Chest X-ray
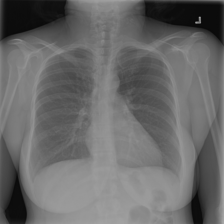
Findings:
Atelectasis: negative
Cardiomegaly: negative
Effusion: negative
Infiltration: negative
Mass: negative
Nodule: negative
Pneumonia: negative
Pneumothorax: negative
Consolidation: negative
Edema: negative
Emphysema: negative
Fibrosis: negative
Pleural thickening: negative
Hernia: negative